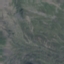
Label: HerbaceousVegetation